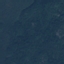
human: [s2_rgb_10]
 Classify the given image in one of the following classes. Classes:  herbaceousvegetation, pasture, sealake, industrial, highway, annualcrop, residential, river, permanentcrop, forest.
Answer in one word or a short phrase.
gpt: Forest